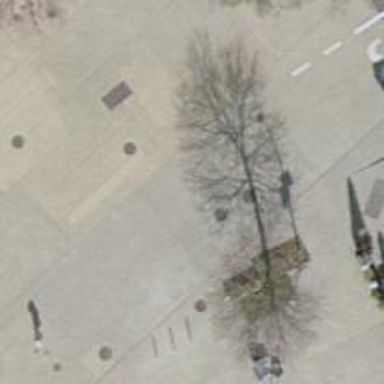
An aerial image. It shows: Concrete road within living street.